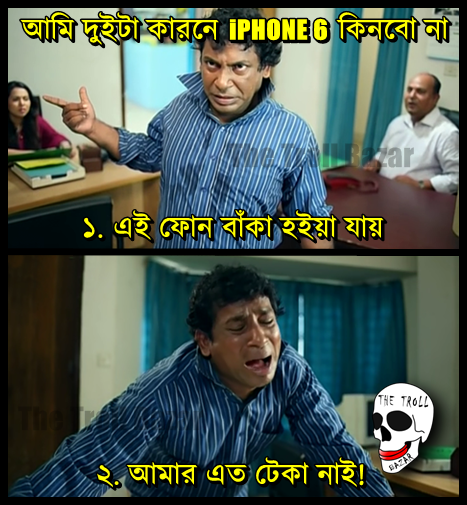
Text: আমি দুইটা কারনে কিনবো না ১. এই ফোন বাঁকা হইয়া যায় ২. আমার এত টেকা নাই !
Label: Non Hate